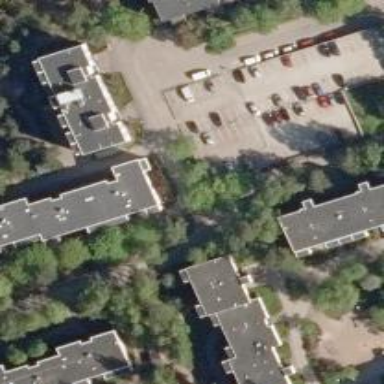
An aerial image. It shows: Multi-storey parking building.